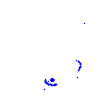
Particle: proton